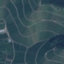
Land use / land cover class: PermanentCrop